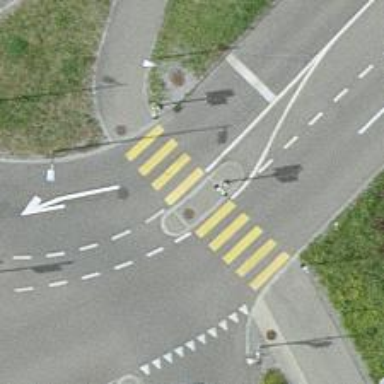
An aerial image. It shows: Asphalt footway on traffic island.